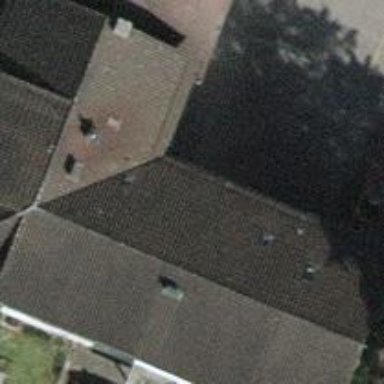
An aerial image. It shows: Detached building.